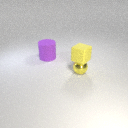
small yellow rubber cube above small yellow metal sphere